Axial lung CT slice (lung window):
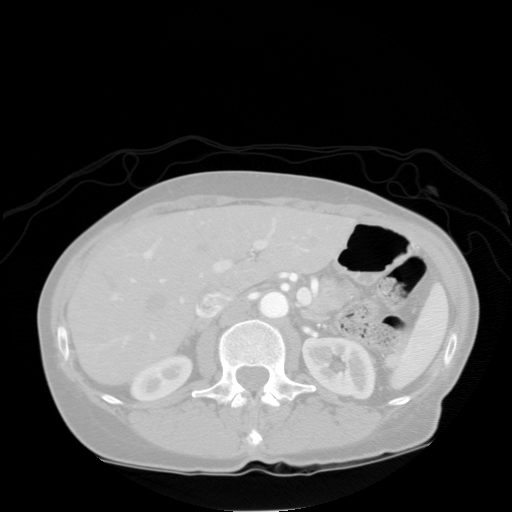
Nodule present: no